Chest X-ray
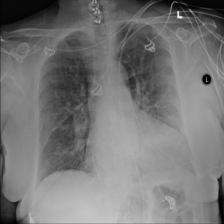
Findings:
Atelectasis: negative
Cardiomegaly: negative
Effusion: negative
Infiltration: negative
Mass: negative
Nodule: positive
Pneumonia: negative
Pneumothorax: negative
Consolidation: negative
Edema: negative
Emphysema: negative
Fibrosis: negative
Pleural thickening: negative
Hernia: negative